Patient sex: M
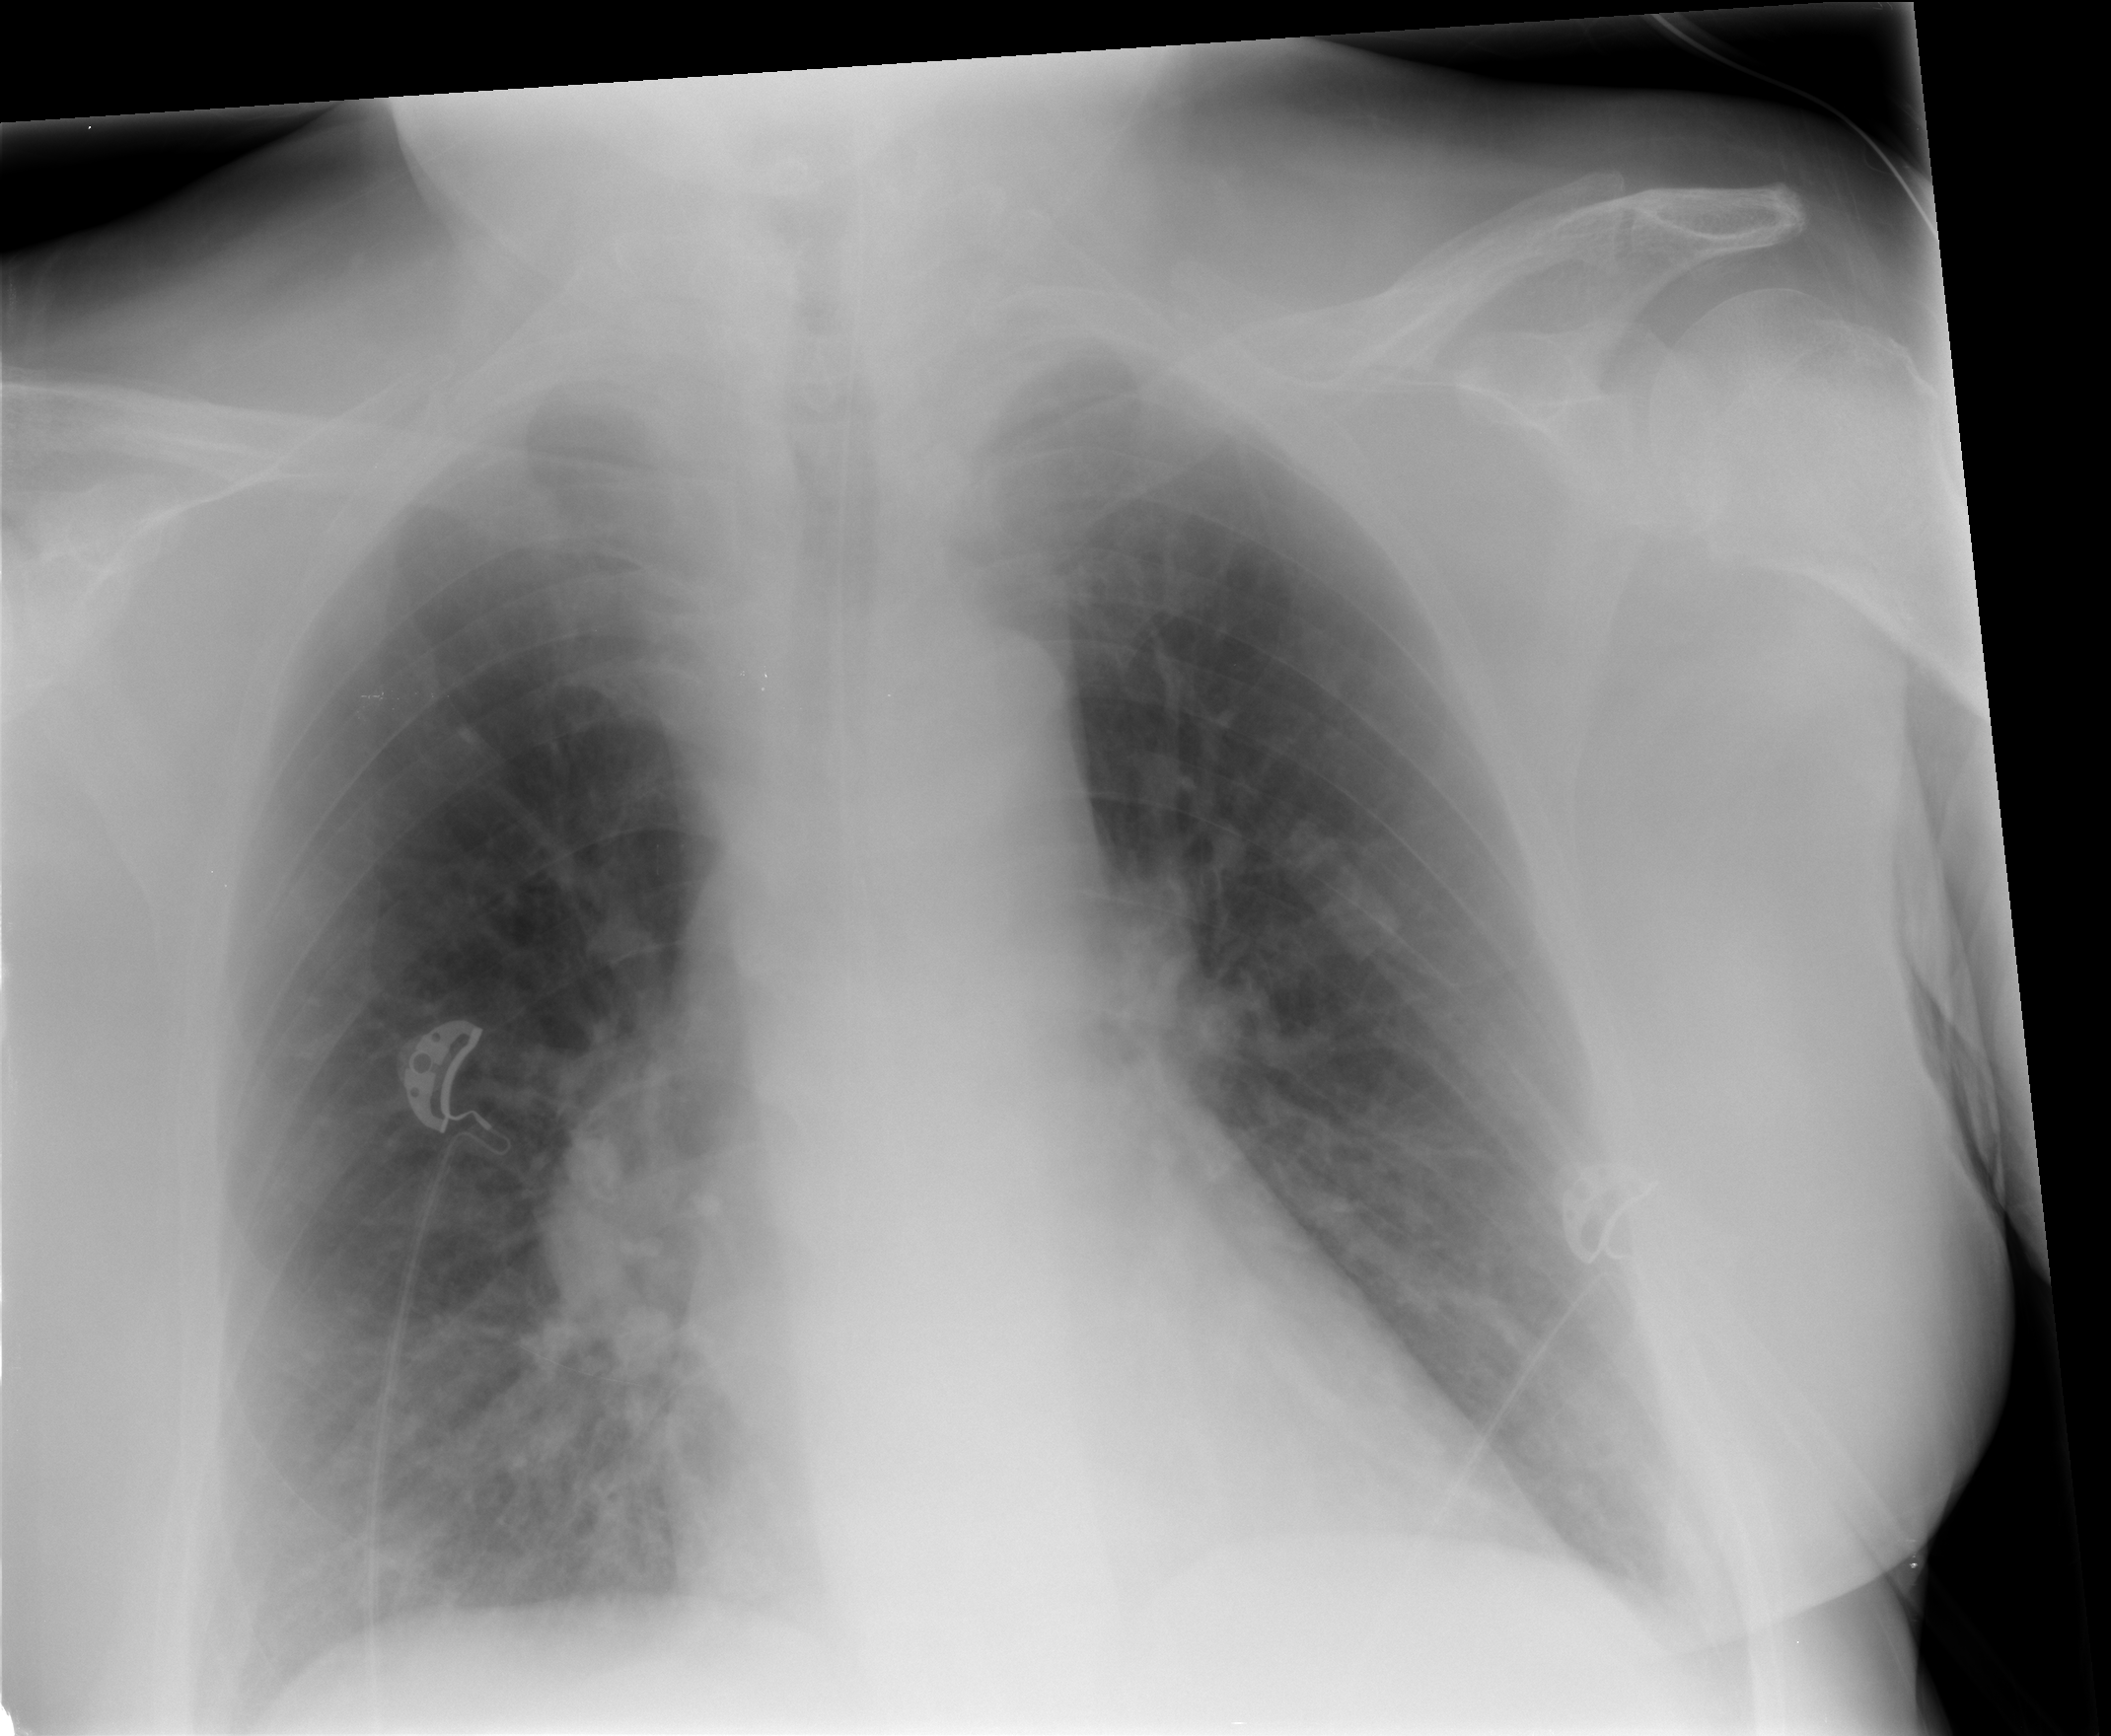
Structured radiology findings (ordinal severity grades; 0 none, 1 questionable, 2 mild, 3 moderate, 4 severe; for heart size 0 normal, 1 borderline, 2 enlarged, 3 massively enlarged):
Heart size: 0
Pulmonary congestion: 0
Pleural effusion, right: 0
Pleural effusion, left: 0
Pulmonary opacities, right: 1
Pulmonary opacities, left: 0
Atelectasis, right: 0
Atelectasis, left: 0